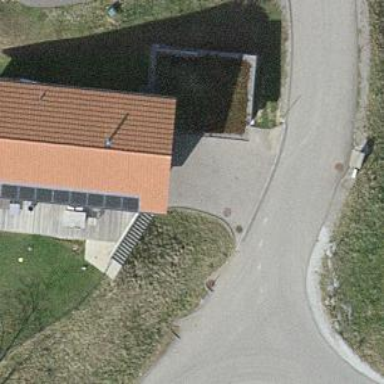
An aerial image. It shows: Detached building with gabled roof made of roof tiles.